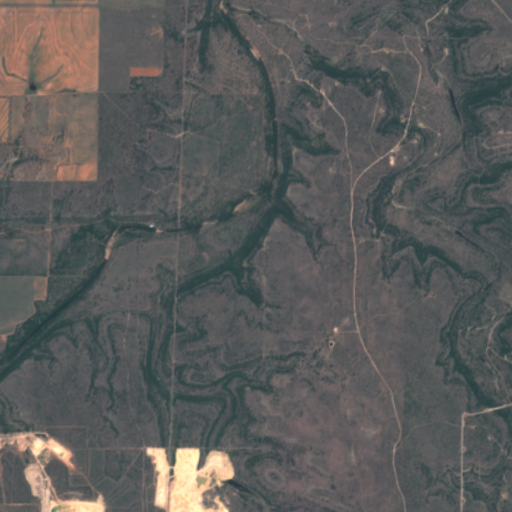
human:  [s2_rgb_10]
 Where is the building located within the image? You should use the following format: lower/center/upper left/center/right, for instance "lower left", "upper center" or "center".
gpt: The building is located in the upper left of the image.
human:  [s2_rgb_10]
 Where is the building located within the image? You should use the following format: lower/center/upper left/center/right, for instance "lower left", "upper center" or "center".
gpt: The building is located in the center left of the image.
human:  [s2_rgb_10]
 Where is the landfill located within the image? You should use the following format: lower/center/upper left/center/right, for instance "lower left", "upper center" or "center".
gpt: There is no landfill in the image.